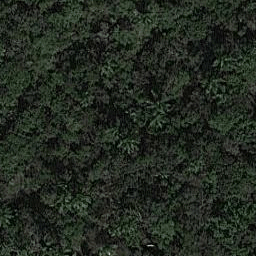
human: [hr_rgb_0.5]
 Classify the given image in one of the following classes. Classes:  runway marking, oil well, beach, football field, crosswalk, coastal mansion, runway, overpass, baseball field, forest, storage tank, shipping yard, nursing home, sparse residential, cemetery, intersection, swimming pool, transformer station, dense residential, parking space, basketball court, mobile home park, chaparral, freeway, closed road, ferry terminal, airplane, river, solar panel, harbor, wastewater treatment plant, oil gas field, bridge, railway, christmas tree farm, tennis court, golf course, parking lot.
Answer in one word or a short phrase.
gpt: forest